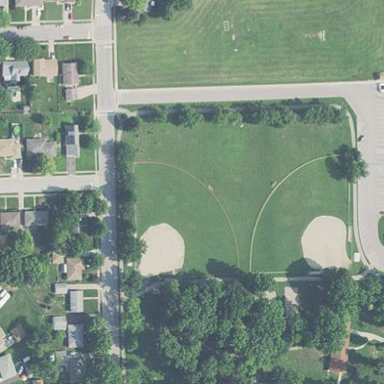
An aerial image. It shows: Baseball pitch for leisure and sports activities.